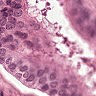
Metastatic tissue present: yes